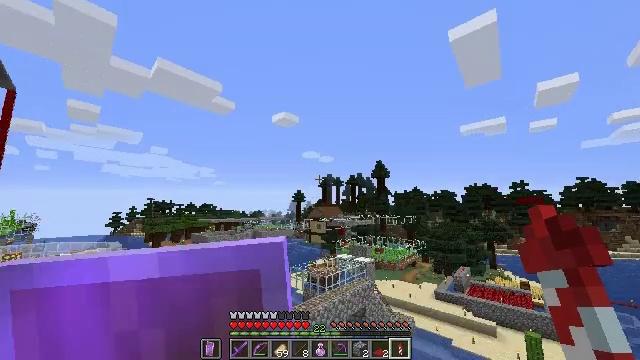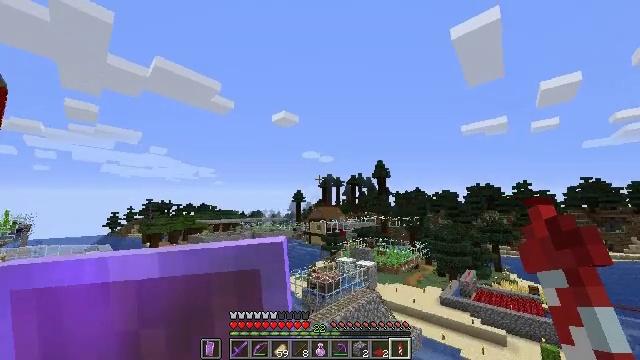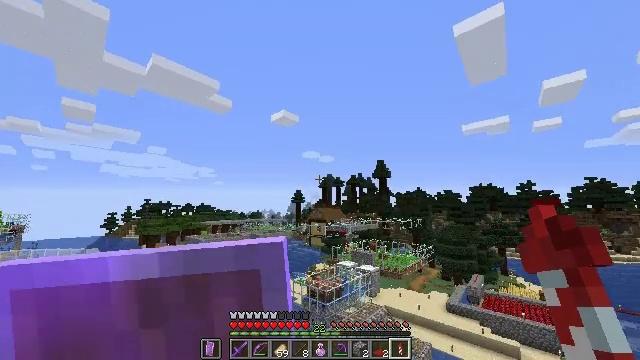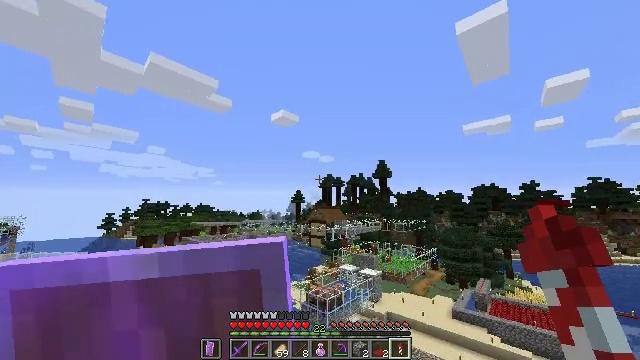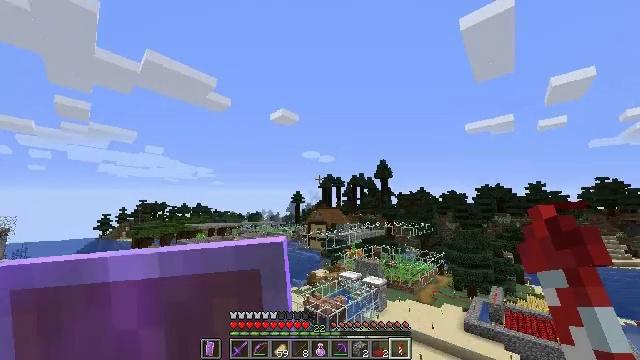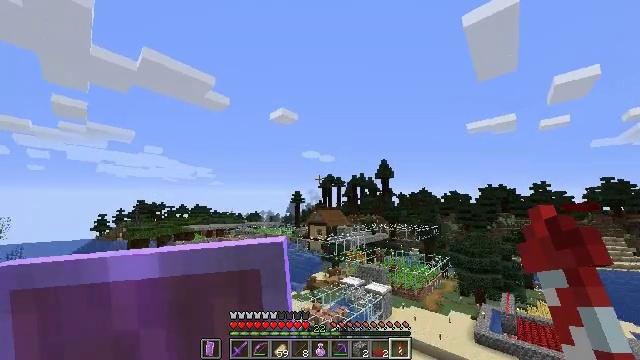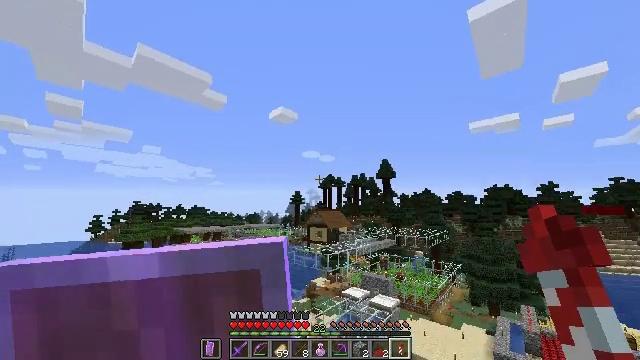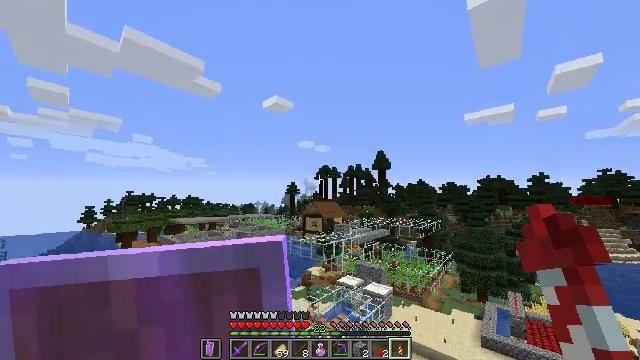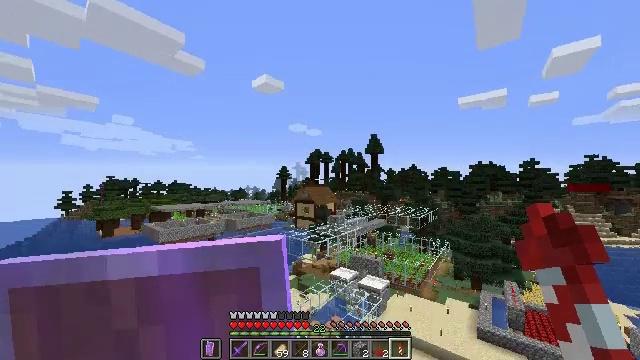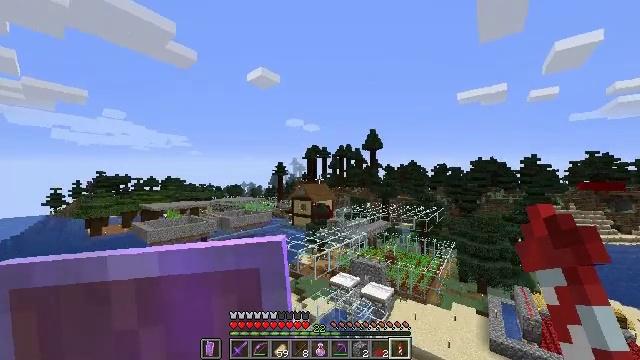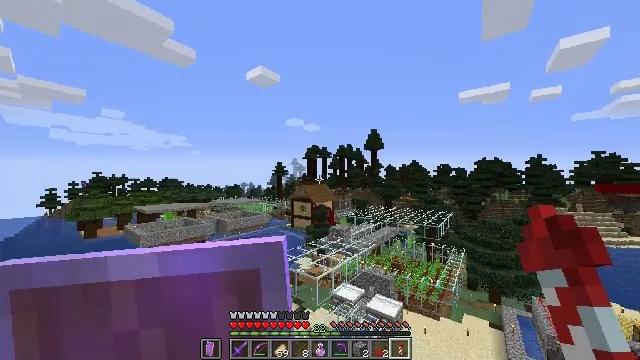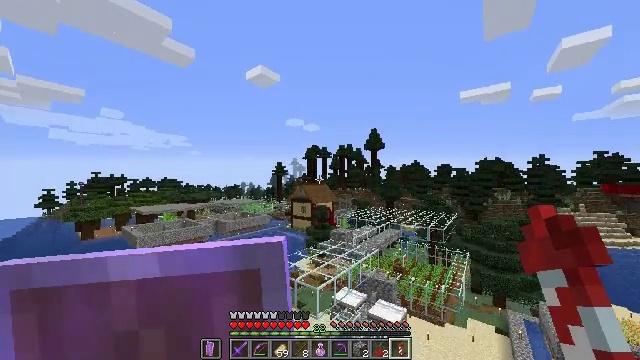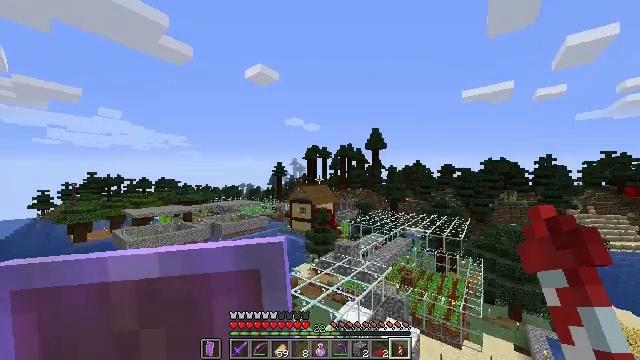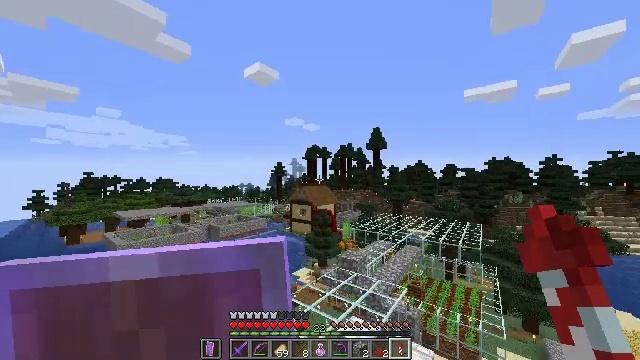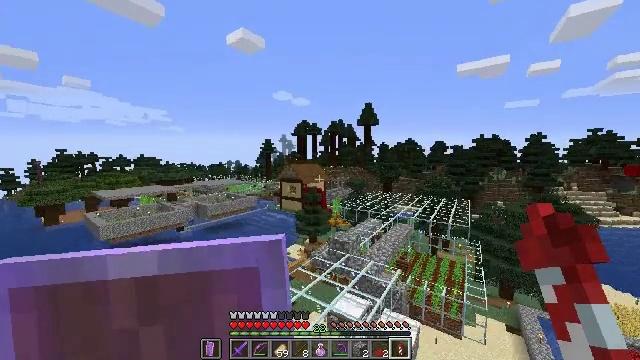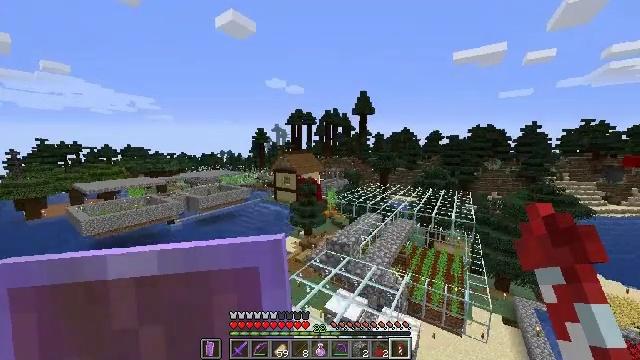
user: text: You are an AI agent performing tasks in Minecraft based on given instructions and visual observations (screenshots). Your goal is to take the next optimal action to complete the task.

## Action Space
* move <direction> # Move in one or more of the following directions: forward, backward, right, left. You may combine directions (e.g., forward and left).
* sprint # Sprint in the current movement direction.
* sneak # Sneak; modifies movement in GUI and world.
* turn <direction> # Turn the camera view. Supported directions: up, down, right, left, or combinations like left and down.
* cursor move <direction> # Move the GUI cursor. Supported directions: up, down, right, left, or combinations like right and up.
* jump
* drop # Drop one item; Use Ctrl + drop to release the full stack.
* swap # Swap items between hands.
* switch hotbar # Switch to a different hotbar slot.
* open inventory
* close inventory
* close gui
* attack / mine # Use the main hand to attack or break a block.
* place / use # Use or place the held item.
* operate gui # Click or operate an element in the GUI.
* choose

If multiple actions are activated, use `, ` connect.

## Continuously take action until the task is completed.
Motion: motion action
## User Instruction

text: Destroy the spruce leaves to get sticks and saplings.
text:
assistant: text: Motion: move forward, sprint
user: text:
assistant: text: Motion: move forward, sprint
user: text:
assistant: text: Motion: move forward, sprint
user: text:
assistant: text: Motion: move forward, sprint
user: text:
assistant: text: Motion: move forward, sprint
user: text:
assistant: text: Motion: move forward, sprint
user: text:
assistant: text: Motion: move forward, sprint, turn right and down
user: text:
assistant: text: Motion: move forward, sprint, turn right and down
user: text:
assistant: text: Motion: move forward, sprint, turn down
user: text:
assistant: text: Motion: move forward, sprint
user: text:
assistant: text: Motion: move forward, sprint
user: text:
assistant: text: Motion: move forward, sprint
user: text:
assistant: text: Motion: move forward, sprint
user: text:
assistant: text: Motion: move forward, sprint, turn right and down
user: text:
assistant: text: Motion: move forward, sprint, turn right and down
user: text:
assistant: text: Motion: move forward, sprint
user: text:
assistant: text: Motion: move forward, sprint
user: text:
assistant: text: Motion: move forward, sprint
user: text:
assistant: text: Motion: move forward, sprint
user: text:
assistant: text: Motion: move forward, sprint
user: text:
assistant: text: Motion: move forward, sprint
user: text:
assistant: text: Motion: move forward, sprint
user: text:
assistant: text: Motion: move forward, sprint
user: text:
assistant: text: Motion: move forward, sprint
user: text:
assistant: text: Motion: move forward, sprint, turn right
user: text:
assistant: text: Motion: move forward, sprint, turn right
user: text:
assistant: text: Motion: move forward, sprint
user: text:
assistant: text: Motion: move forward, sprint
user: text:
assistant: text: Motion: move forward, sprint
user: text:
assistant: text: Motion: move forward, sprint